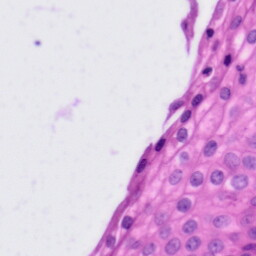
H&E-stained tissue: Tonsil